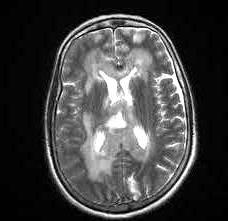
Label: notumor